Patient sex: M
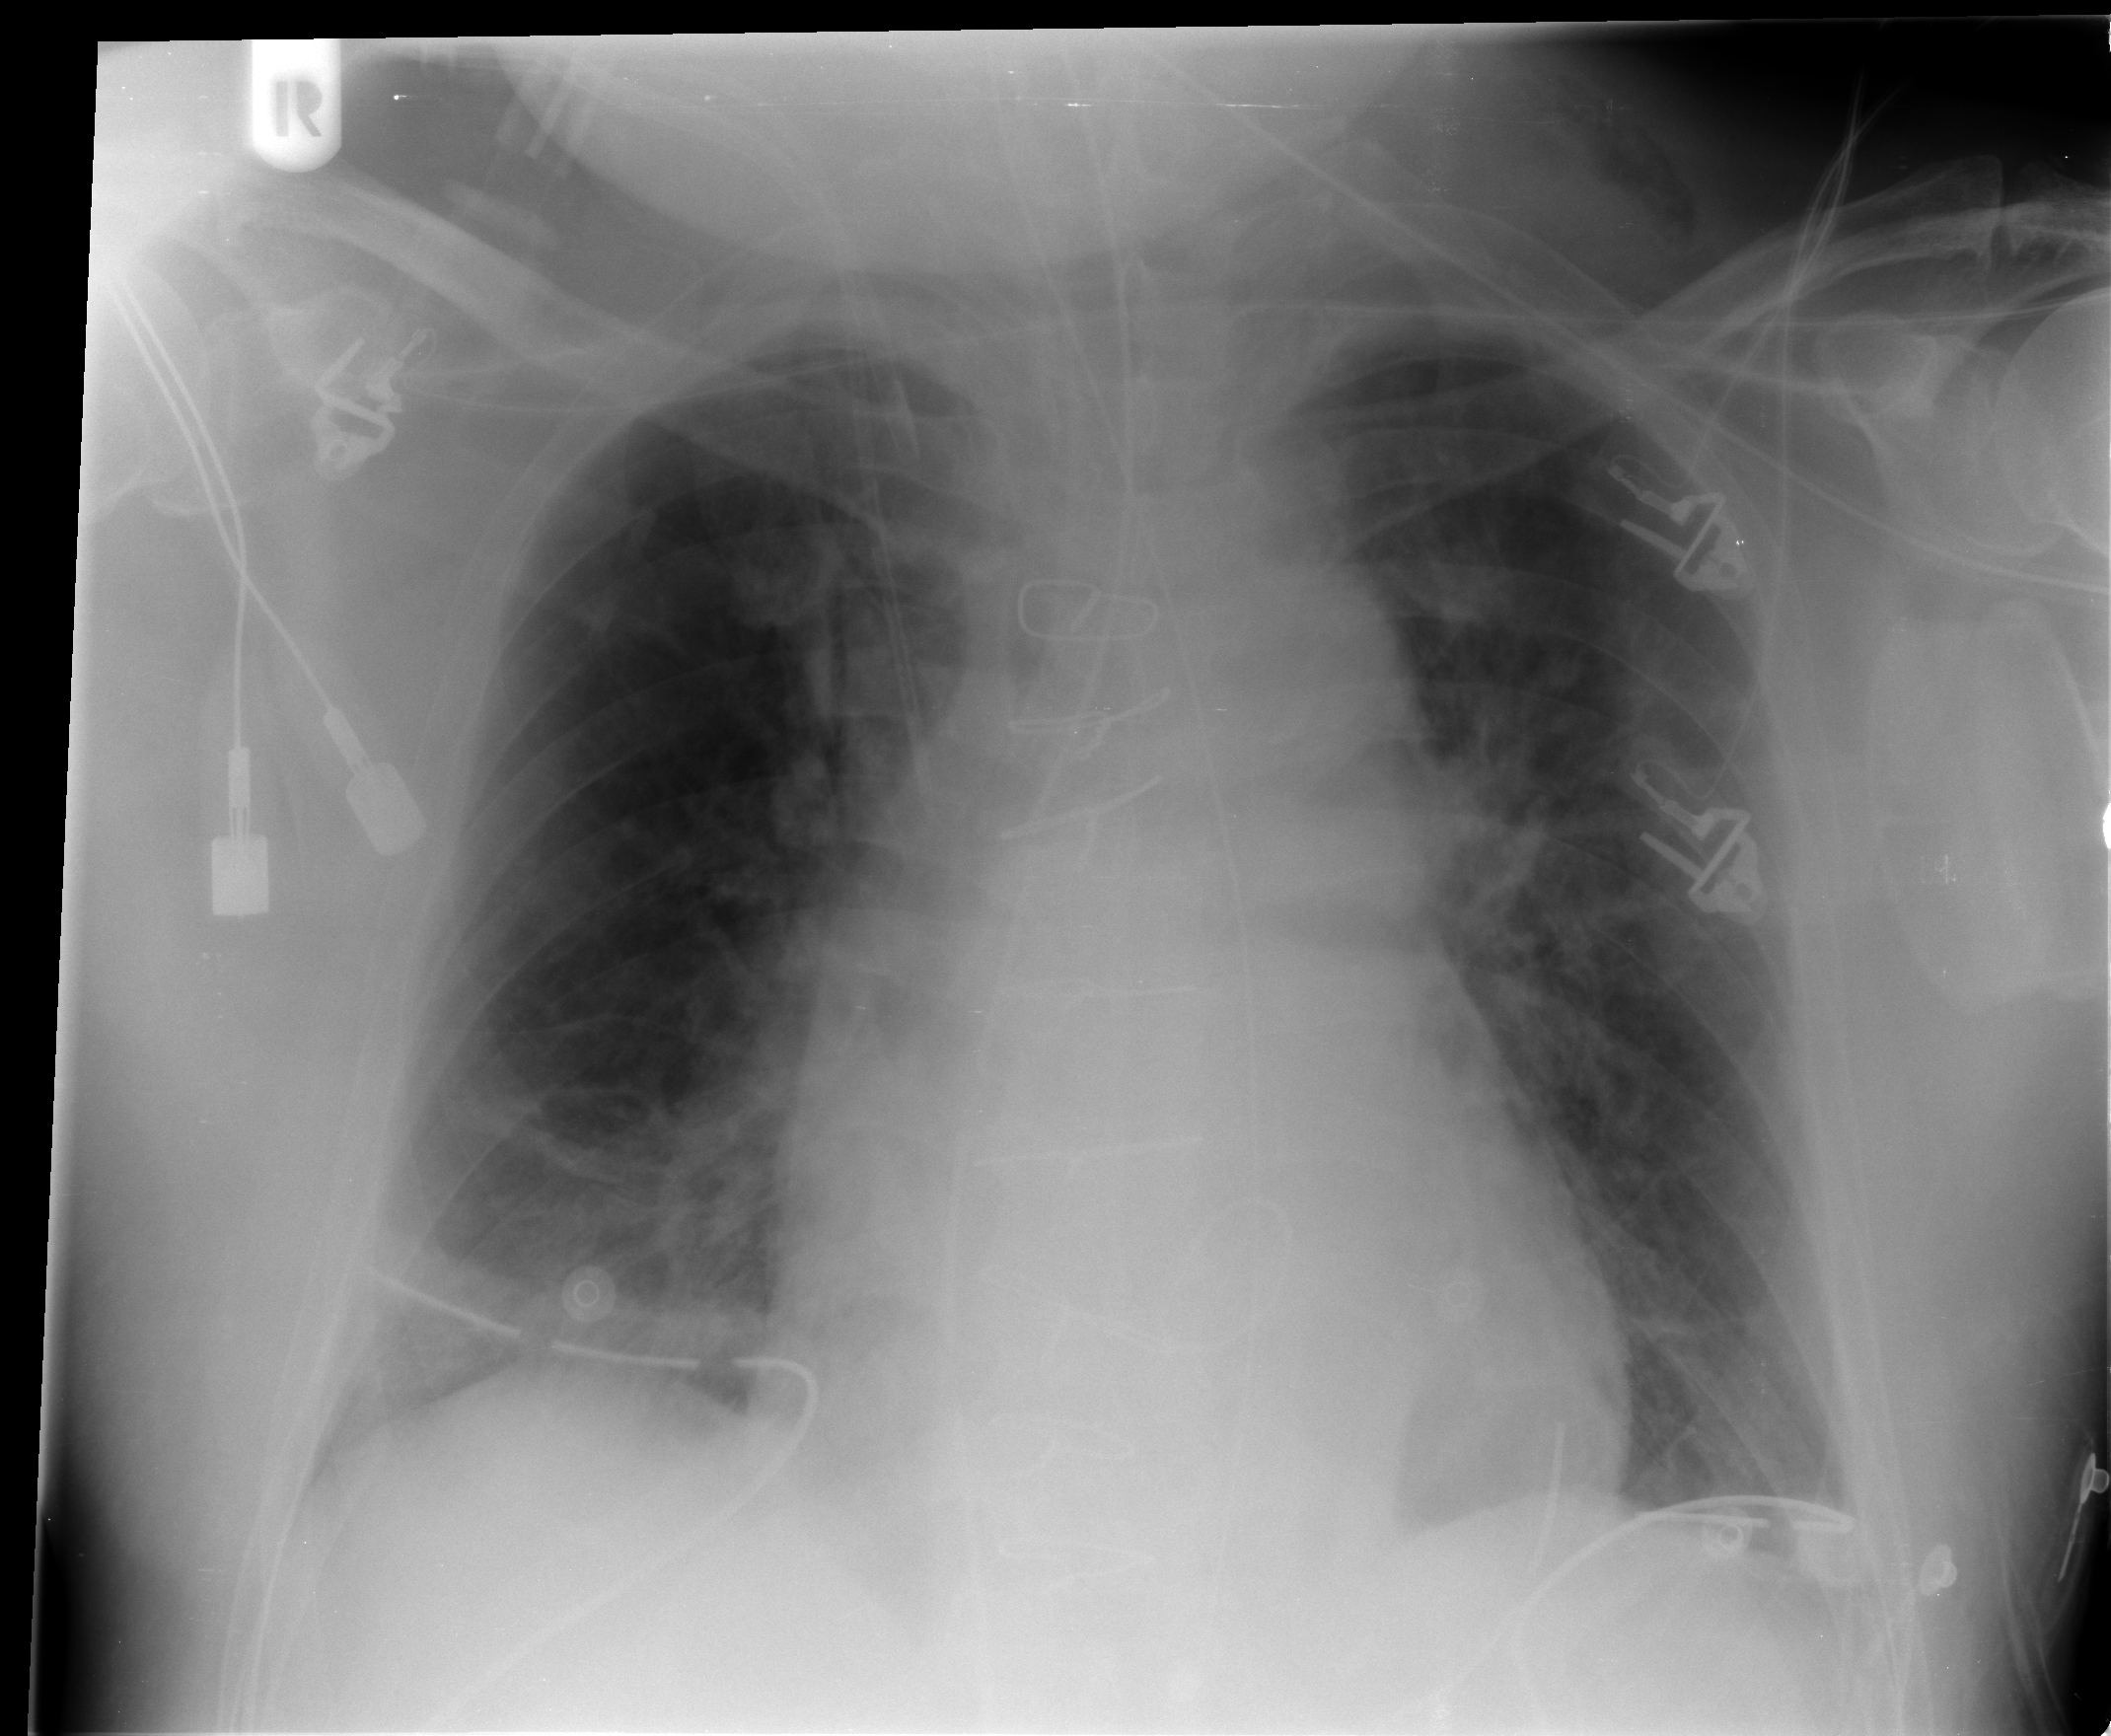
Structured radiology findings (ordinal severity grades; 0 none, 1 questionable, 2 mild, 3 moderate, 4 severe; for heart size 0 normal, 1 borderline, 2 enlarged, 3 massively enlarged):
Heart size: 2
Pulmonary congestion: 2
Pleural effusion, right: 0
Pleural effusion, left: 0
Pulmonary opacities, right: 1
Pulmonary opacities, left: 0
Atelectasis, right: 2
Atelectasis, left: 1